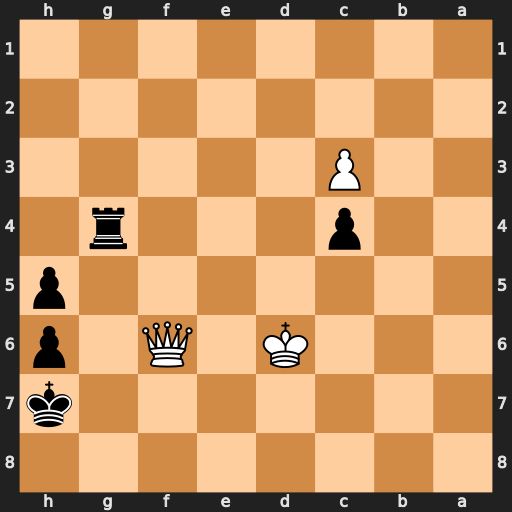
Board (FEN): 8/7k/3K1Q1p/7p/2p3r1/2P5/8/8
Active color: b
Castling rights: -
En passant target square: -
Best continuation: Rg6 Qxg6+ Kxg6